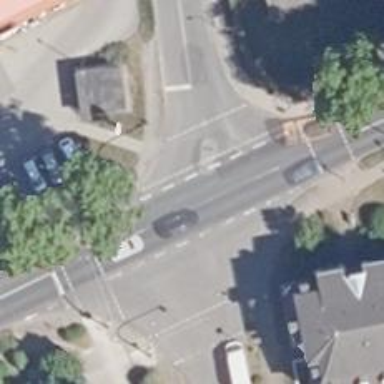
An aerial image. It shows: Traffic signals at road crossing.